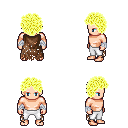
a pixel art fantasy rpg character, male body template, human, light skin, brown tattered cape, white pants, gold curly afro hairstyle, white cloth bandages, four views (front, back, left, right), 2x2 character sprite sheet, small pixel art, hard edges, no anti-aliasing